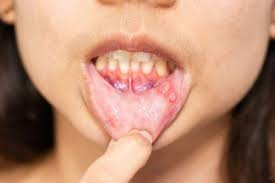
Condition: Mouth Ulcer